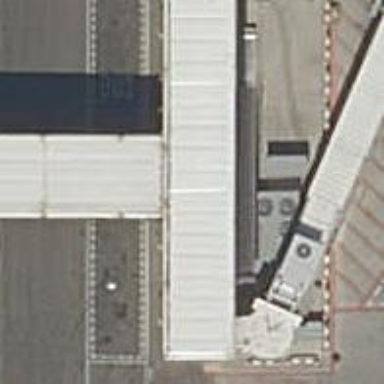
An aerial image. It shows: Airport gate.